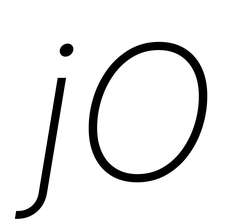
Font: Inter-Italic_ExtraLight_Italic